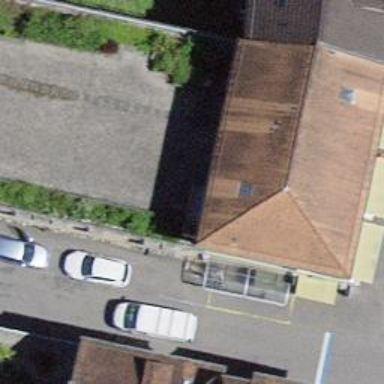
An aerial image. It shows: Supermarket.